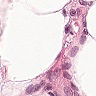
Metastatic tissue present: no